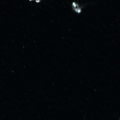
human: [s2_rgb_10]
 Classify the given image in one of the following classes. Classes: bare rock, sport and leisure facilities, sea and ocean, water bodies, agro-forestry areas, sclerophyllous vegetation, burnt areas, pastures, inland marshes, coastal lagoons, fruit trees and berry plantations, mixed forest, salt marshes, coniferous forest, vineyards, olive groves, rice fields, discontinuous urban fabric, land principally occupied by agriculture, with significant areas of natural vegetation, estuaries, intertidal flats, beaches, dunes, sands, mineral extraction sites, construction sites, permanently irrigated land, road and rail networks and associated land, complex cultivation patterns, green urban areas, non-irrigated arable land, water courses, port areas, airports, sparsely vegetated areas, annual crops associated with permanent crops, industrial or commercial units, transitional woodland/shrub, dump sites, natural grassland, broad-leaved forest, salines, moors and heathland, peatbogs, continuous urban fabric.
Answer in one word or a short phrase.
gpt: sea and ocean